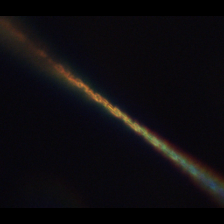
Taxon: Leptocylindrus
Group: Diatoms